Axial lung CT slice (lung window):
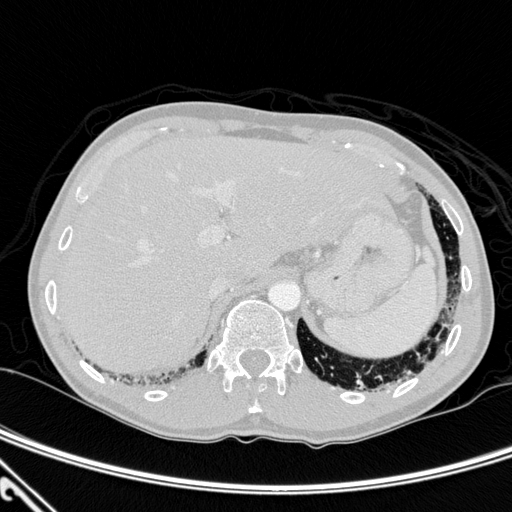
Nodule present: no